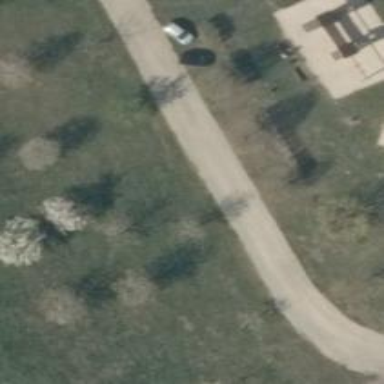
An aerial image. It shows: Broadleaved tree with lush foliage.